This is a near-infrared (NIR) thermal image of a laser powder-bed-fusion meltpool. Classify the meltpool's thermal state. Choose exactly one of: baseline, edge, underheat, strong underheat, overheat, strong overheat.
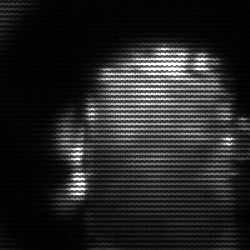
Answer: baseline